Question: This is my code about this table attached. I have a problem because my table is not how I wanted. I am beginner in html5 and I really have troubles with rowspan and colspan. Any tricks to learn better about rowspan and colspan and how can I do the table how I want.
'''
table,
td,
th {
border: 1px solid #666;
border-collapse: collapse;
}
'''
'''
<table>
<tr>
<th colspan="2">Hi</th>
<th>Hi</th>
</tr>
<tr>
<td>Hi</td>
<td>Hi</td>
<td>hi</td>
</tr>
<tr>
<td>Hi</td>
<td>Hi</td>
<td>hi</td>
<td>hi</td>
</tr>
</table>
'''

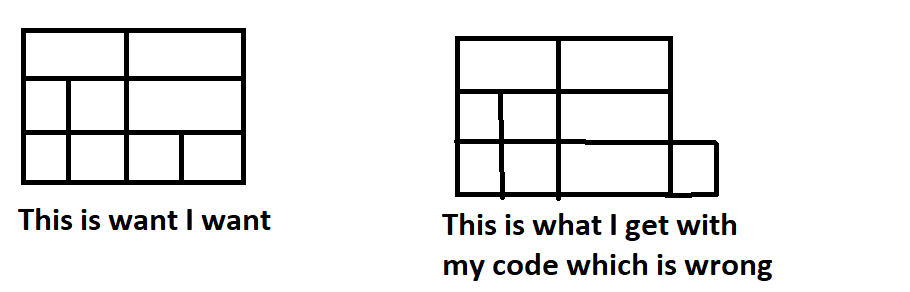
Answer: You need to add 'colspan' for the last cell in the header and the last cell in the first row of the table body otherwise column sum will be only 3 for them(based on colspan).
'''
<!DOCTYPE html>
<html>
<head>
<meta charset="utf-8">
<meta name="viewport" content="width=device-width">
<style>
table,
td,
th {
border: 1px solid #666;
border-collapse: collapse;
}
</style>
<title>Assignment 4</title>
</head>
<body>
<table>
<tr>
<th colspan="2">Hi</th>
<th colspan="2">Hi</th>
</tr>
<tr>
<td>Hi</td>
<td>Hi</td>
<td colspan="2">hi</td>
</tr>
<tr>
<td>Hi</td>
<td>Hi</td>
<td>hi</td>
<td>hi</td>
</tr>
</table>
</body>
</html>
'''